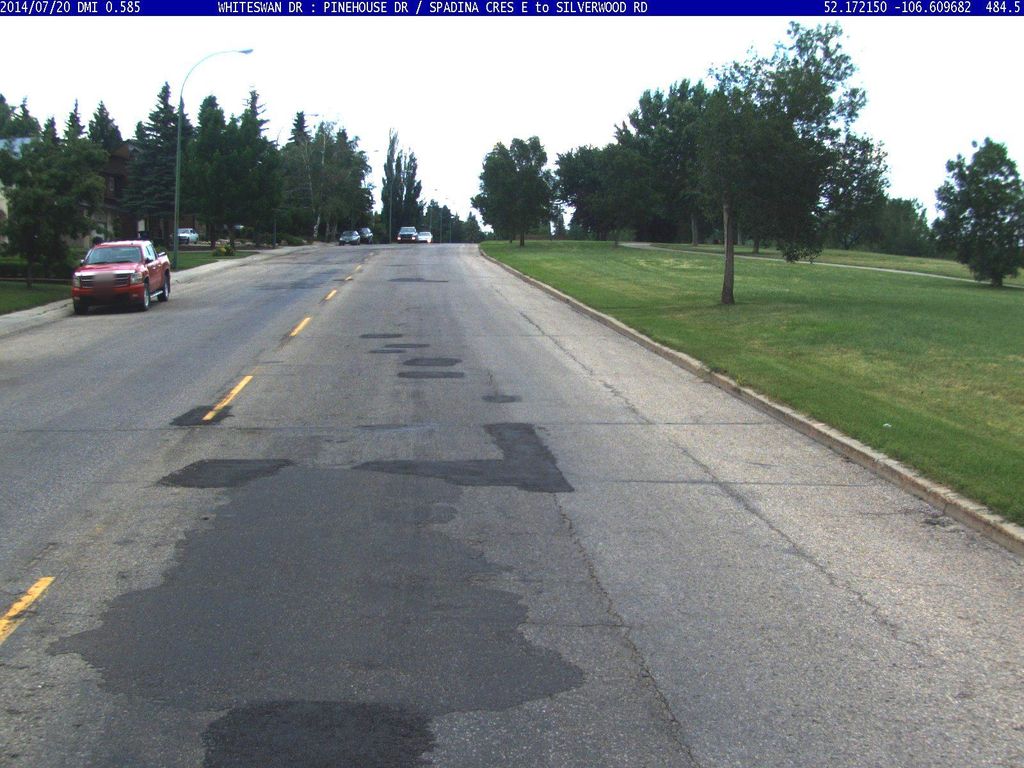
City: saskatoon